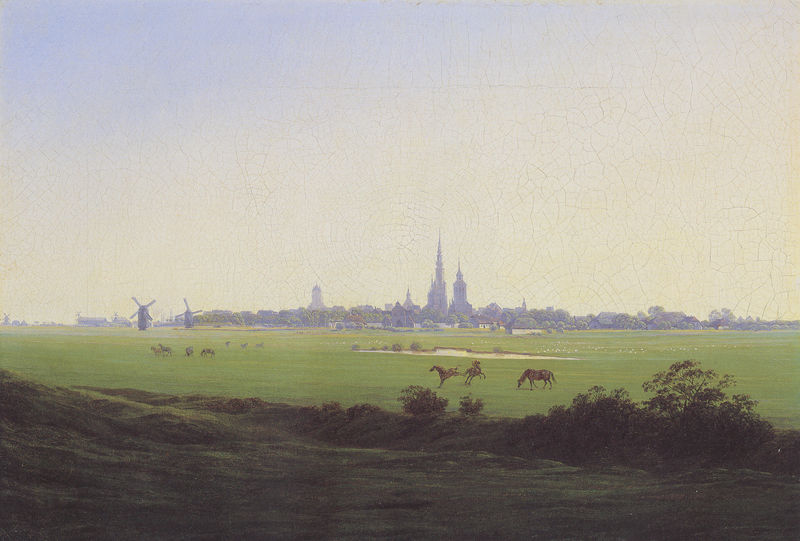
Titel: Wiesen bei Greifswald
Künstler: Caspar David Friedrich
Standort: Hamburg
Institution: Kunsthalle
Schlagwörter: baum, blau, dunkel, flügel, gemälde, himmel, mann, schatten, wasser, bäume, fluss, grün, kirchturm, landschaft, see, stadt, teich, abend, braun, grau, hell, licht, vordergrund, weiss, ölbild, gras, haus, rasen, tiere, wiese, haube, malerei, blass, weit, holland, niederlande, öl, dämmerung, ebene, erde, feld, horizont, häuser, hügel, morgen, mühle, mühlen, natur, norden, strauch, weide, weite, windmühle, busch, büsche, flach, flachland, gebüsch, gewässer, kirche, polder, sträucher, land, realismus, pflanzen, england, gotik, zart, pferd, pferde, reiter, turm, weiher, windmühlen, sommer, ansicht, ort, vedute, dorf, dunkelgrün, dunst, lila, luftperspektive, nebel, violett, grasen, herde, klein, landschaftsmalerei, idylle, silhouette, böschung, romantik, querformat, wild, detail, abendrot, silouette, skyline, kirchen, kirchtürme, stadtansicht, stadtrand, türme, dom, detailliert, idyll, kathedrale, tümpel, springen, pfer, gemeinde, pferdekoppel, graben, städtchen, kirhce, grasland, wall, wildpferde, regensburg, sprünge, stadtsilhouette, horizon, kirchtum, auslauf, kleinteilig, sphärisch, kichen, belgien, pole, grasende, kirchtürm, pferdeherde, rheinische wiesen, salisbury, kichre, 1820, krichtürme, kirchen türme, schwemmland